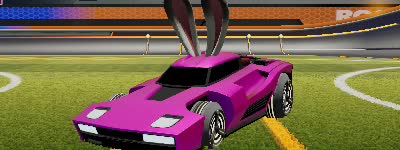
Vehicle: breakout